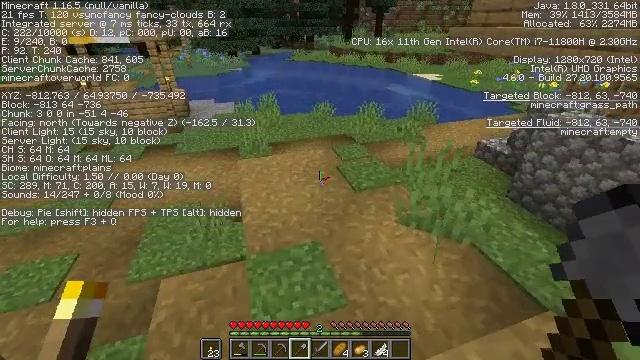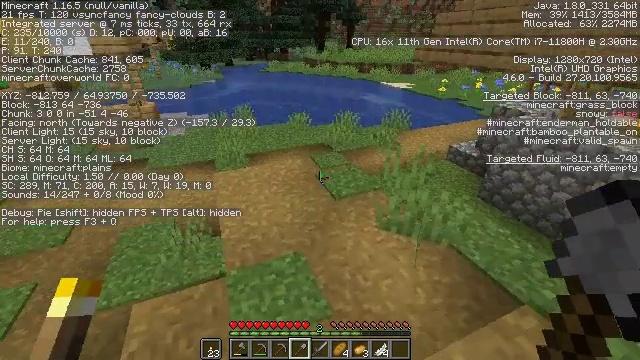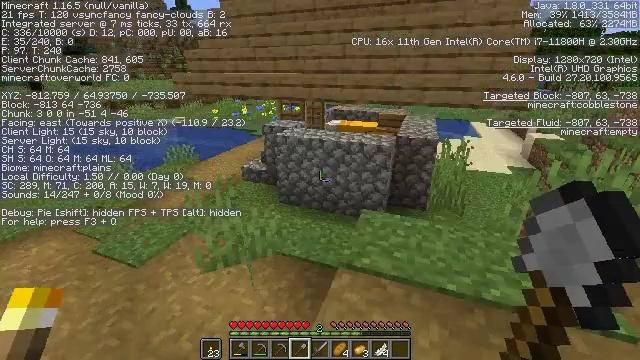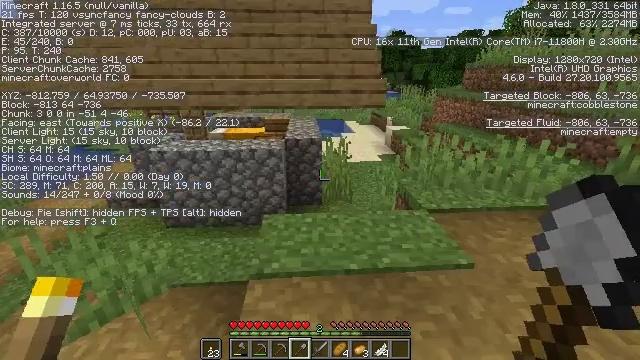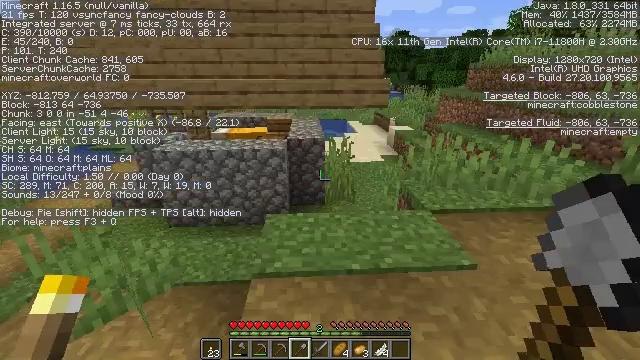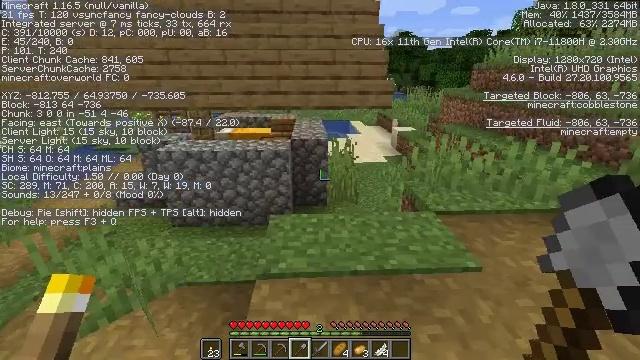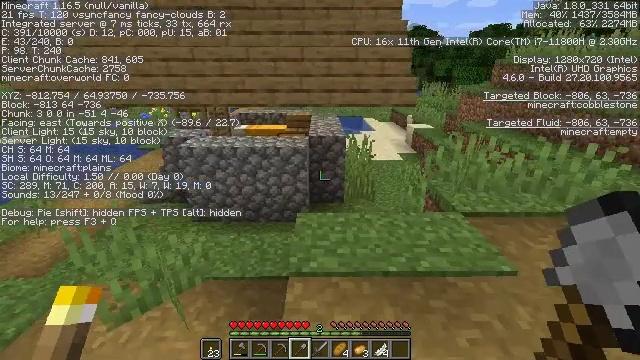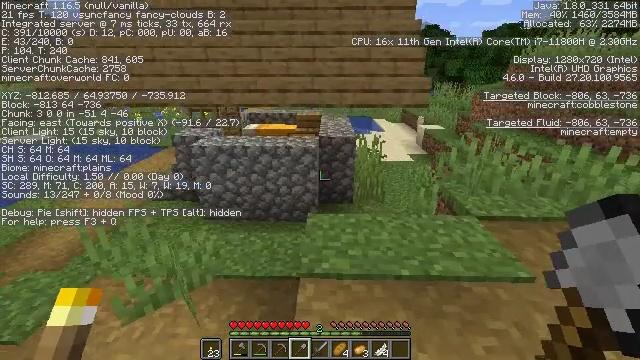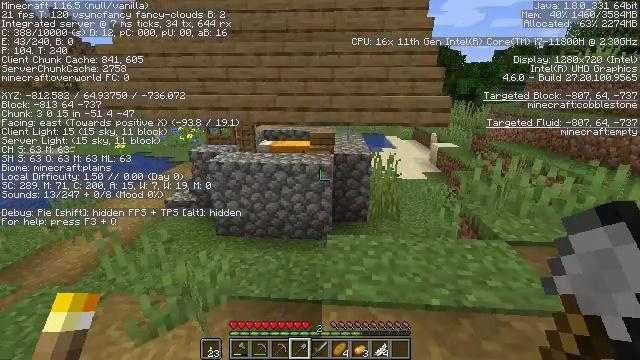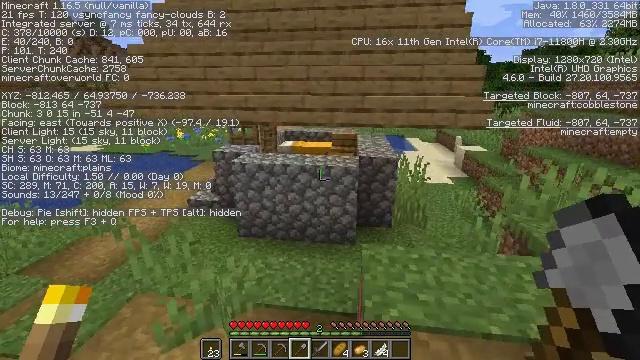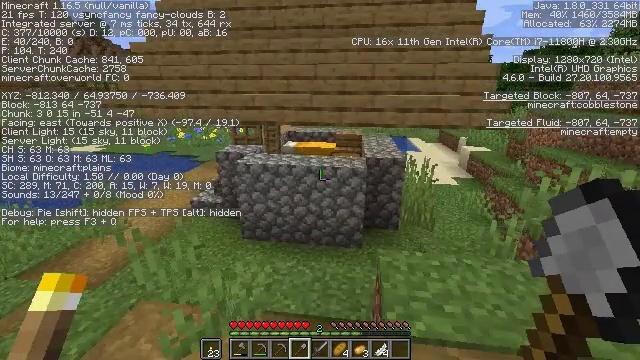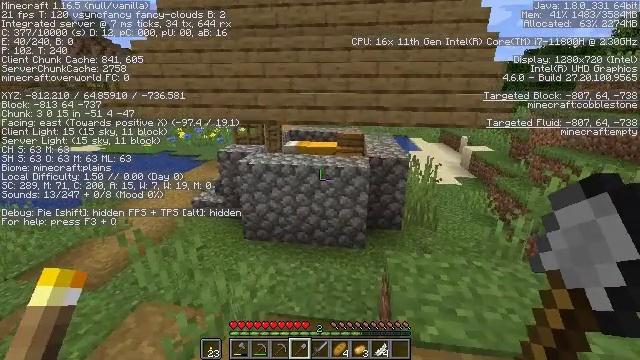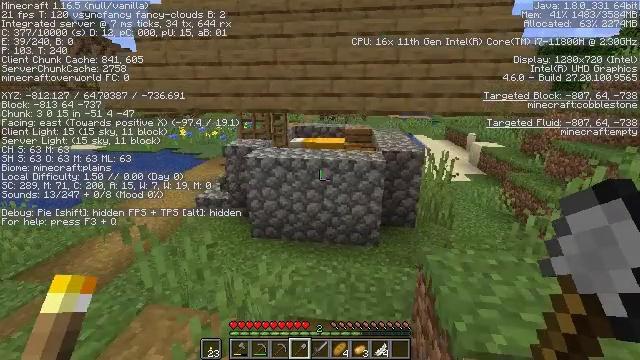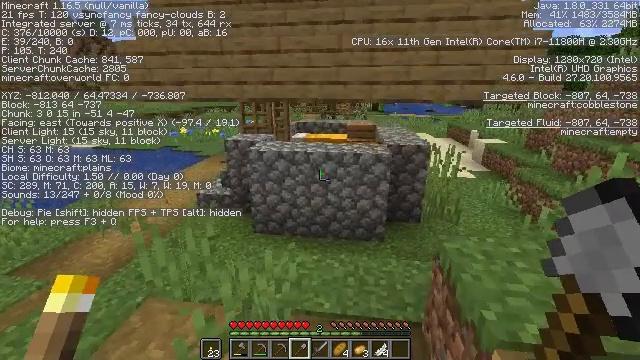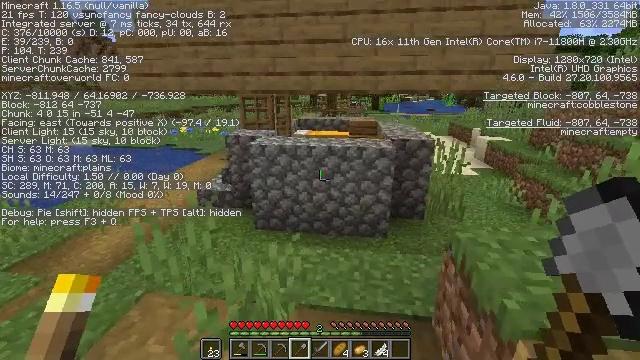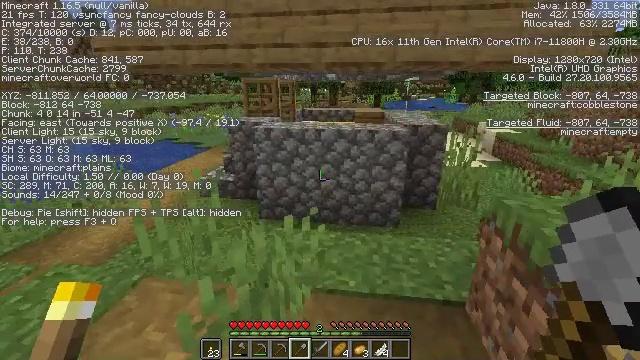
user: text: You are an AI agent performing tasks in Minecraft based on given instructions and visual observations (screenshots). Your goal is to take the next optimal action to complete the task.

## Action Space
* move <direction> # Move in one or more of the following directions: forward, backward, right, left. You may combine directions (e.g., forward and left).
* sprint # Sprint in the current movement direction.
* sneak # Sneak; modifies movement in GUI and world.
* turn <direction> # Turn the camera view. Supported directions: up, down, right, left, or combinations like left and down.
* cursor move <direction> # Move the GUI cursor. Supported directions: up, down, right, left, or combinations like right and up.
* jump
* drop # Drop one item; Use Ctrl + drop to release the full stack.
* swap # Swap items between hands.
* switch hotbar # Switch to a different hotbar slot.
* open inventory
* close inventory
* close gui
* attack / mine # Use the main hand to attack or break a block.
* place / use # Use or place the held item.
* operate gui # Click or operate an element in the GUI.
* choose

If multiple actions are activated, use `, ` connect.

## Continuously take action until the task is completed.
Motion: motion action
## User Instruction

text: Mine the grass path to create a new path.
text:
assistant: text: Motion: turn right and up
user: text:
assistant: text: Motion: turn right and up
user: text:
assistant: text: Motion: turn right and up
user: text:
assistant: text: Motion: no_op
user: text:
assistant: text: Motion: move left
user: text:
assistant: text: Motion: move left, turn left
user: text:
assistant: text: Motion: move forward and move left, turn left
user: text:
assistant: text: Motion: move forward and move left, turn left and up
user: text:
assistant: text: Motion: move forward and move left, turn left
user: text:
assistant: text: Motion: move forward and move left
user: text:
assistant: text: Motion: move forward and move left
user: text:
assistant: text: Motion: move forward and move left
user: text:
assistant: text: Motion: move forward and move left
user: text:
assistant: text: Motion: move forward and move left
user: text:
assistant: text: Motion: move forward and move left
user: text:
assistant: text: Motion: move forward and move left
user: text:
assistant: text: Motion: move forward and move left, turn left and up
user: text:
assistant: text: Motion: move forward and move left, turn left
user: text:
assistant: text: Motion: move forward, turn left
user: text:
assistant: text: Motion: move forward
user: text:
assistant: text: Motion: move forward
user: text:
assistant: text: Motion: move forward
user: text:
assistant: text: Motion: move forward
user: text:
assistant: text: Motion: move forward
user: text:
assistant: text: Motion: move forward
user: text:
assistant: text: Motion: move forward
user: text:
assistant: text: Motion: move forward
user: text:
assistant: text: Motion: move forward
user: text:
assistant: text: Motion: move forward
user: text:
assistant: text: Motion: move forward